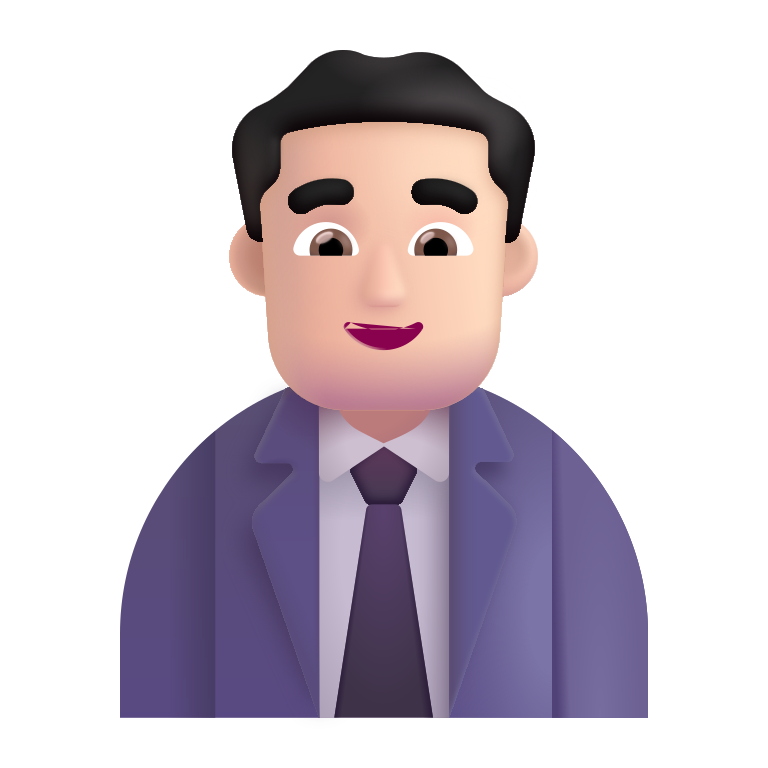
man office worker color light